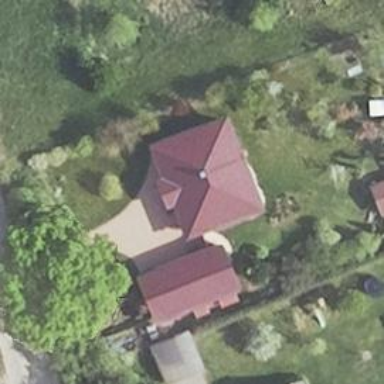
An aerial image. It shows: Simple house.